Question: Im building a Ui in Swing wherein my requirement is to have JPanes within a JTable. These JPanes will have JButtons within them.
My use case is as follows --
Im writing a MethodEditor wherein im providing a UI to store the methods within a supplied file. The UI would also allow editing the parameters being passed to the method on the click of a button.
Every single method would have a UI representation as follows --

My basic representation of the Method class is as follows --
'''
public Class Method {
String methodName;
List<String> InputVariableNames;
String OutputVariableName;
}
'''
Now i have a list of 'Method' objects, 'List<Method> methodList' on which i want to base my JTable.
This 'List' is contained in a 'MethodModel' class as follows --
'''
public class MethodModel {
List<Method> methodModel;
}
'''
I had asked a question <URL> and have based my code on the answer provided there. My code however does not seem to be working. My code is as follows --
'''
public class MethodEditor extends JTable {
private static final long serialVersionUID = 1L;
private MethodEditorModel model ;
private MethodCellRenderer cellRenderer;
public MethodEditor(MethodModel bean) {
setRowHeight(25);
this.setPreferredSize(new Dimension(500, 500));
model = new MethodEditorModel(bean);
this.setModel(model);
setupComponent();
}
private void setupComponent() {
cellRenderer = new MethodCellRenderer();
this.setDefaultRenderer(Object.class,cellRenderer);
this.setBorder(BorderFactory.createLineBorder(Color.GRAY));
}
private static class MethodEditorModel extends DefaultTableModel implements PropertyChangeListener {
/**
*
*/
private static final long serialVersionUID = 1L;
private MethodModel bean;
public MethodEditorModel(MethodModel bean) {
this.bean = bean;
bean.addPropertyChangeListener(this);
}
@Override
public void propertyChange(PropertyChangeEvent evt) {
fireTableDataChanged();
}
}
private static class MethodCellRenderer implements TableCellRenderer {
/**
*
*/
private static final long serialVersionUID = 1L;
private MethodEditorCellPanel renderer = new MethodEditorCellPanel();
@Override
public Component getTableCellRendererComponent(JTable table, Object value, boolean isSelected, boolean hasFocus, int row, int column) {
MethodModel methodModel = (MethodModel)value;
for(Method method : methodModel.getMethodList()) {
renderer.setComponents((Method) method);
}
return renderer;
}
}
private static class MethodEditorCellPanel extends JPanel implements ActionListener {
private static final long serialVersionUID = 1L;
private JButton upButton;
private JButton downButton;
private JButton methodDetailsButton;
private Method method;
public MethodEditorCellPanel() {
upButton = new JButton("Up");
downButton = new JButton("Down");
}
public void setComponents(Method method)
{
this.method = method;
methodDetailsButton = new JButton(method.getMethodName());
upButton.addActionListener(this);
downButton.addActionListener(this);
methodDetailsButton.addActionListener(this);
Box verticalBar = Box.createHorizontalBox();
verticalBar.add(upButton);
verticalBar.add(Box.createHorizontalStrut(15));
verticalBar.add(methodDetailsButton);
verticalBar.add(Box.createHorizontalStrut(15));
verticalBar.add(downButton);
add(verticalBar);
}
@Override
public void actionPerformed(ActionEvent evt) {
if(evt.getSource().equals(downButton)) {
}
if(evt.getSource().equals(upButton)) {
}
if(evt.getSource().equals(methodDetailsButton)) {
}
}
}
}
'''
The code compiles but the JTable does not show up.
Any pointers on what i may be doing wrong would be of great help.
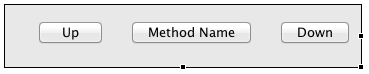
Answer: Don't include another components to JTable. Let alone components with multiple other components. The reason is that JTable to its cells. So even when you have buttons inside JTable, then you would have to take care about pressing them by yourself, by:
- - - -
And even then you won't get button animation and stuff.
If you need to arrange components into a table, use JPanel with GridLayout or GridBagLayout.